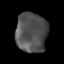
Tissue: lung
Cell type: Epithelial cells
Senescence score: 0.2364
Nuclear area (px): 1205
Mean DAPI intensity: 81.861